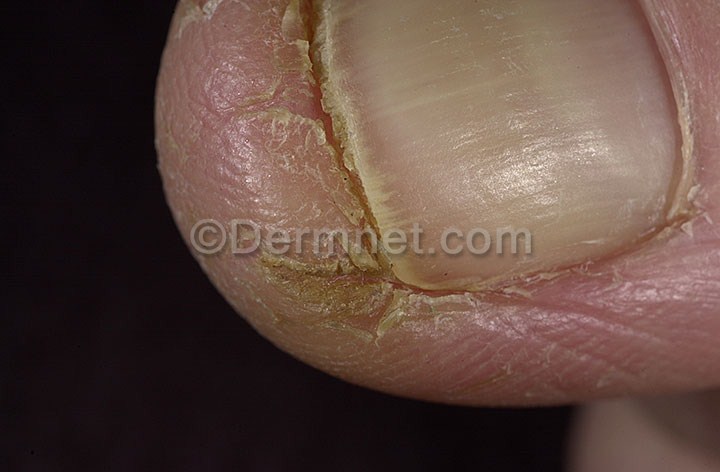
Disease: Eczema Photos